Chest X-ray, PA view. Patient: 82 years old, sex F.
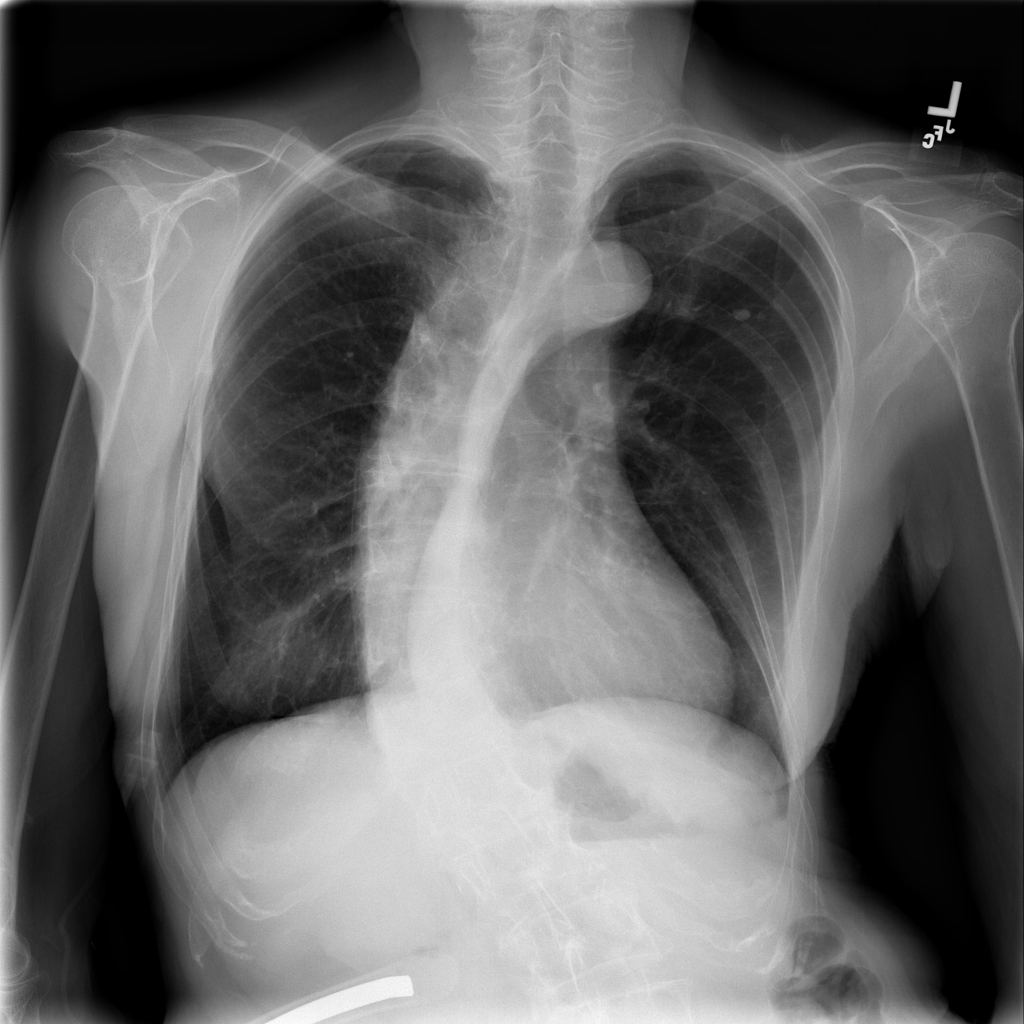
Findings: Nodule